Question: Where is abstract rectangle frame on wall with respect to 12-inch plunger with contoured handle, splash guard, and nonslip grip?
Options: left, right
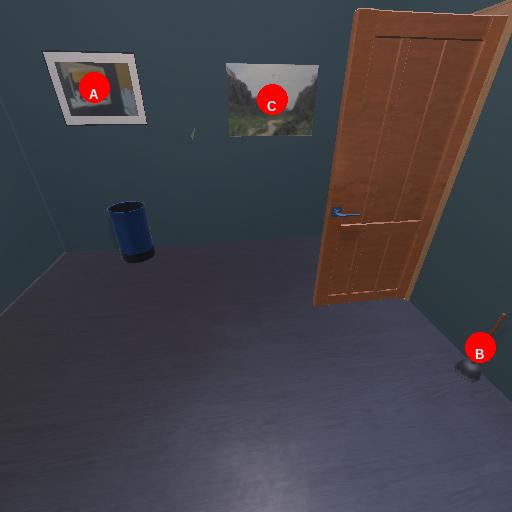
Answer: left